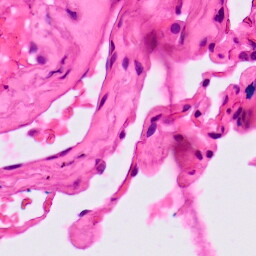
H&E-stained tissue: Lung